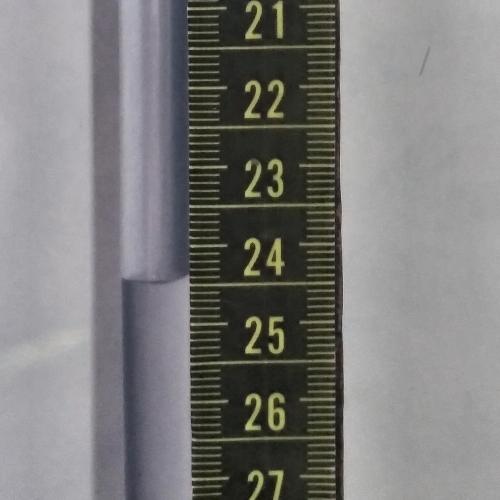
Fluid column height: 24.4 cm